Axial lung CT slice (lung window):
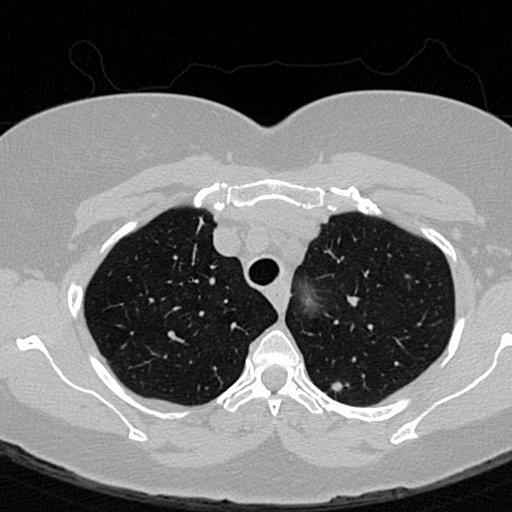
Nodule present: yes
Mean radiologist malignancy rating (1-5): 3.333